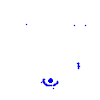
Particle: electron